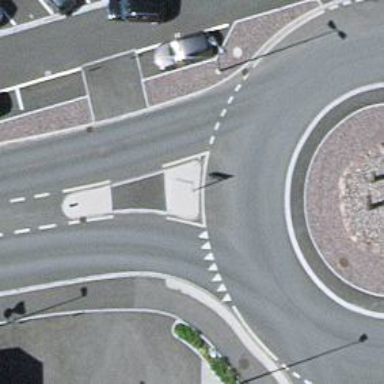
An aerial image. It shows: Traffic calming island.